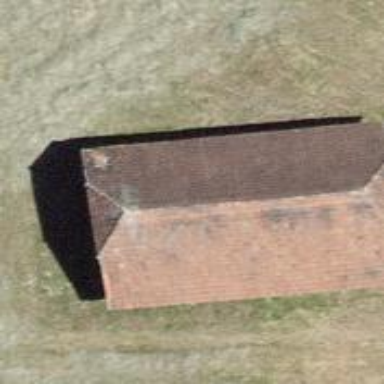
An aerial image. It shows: Barn.